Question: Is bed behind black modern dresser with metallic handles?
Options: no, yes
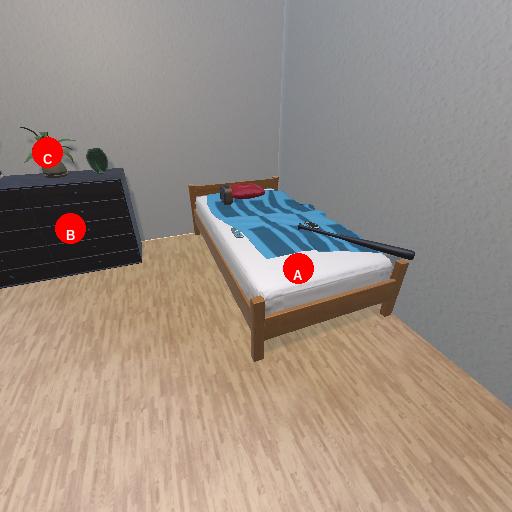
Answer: no